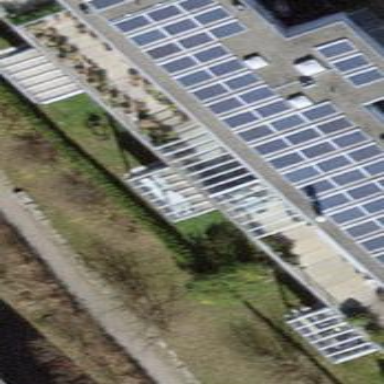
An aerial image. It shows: Residential building with flat roof.